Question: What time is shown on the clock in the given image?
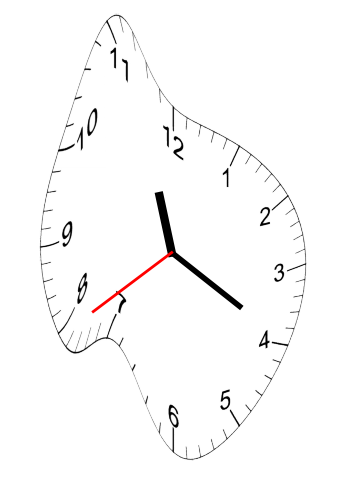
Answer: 11:19:39